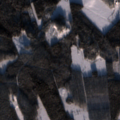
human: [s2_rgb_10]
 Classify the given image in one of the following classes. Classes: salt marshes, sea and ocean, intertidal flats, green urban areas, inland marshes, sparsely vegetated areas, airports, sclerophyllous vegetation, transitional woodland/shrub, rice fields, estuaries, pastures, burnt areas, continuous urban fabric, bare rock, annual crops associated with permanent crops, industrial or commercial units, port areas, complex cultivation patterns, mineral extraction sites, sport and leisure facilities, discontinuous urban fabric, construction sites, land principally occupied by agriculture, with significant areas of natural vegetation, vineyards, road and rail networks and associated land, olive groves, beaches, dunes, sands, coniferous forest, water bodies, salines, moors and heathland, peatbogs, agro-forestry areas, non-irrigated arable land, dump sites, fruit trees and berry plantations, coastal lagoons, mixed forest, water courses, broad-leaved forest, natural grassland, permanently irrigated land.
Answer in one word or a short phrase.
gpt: non-irrigated arable land, coniferous forest, mixed forest, transitional woodland/shrub